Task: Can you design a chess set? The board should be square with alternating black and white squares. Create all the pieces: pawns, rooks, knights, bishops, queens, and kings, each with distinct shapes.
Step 89:
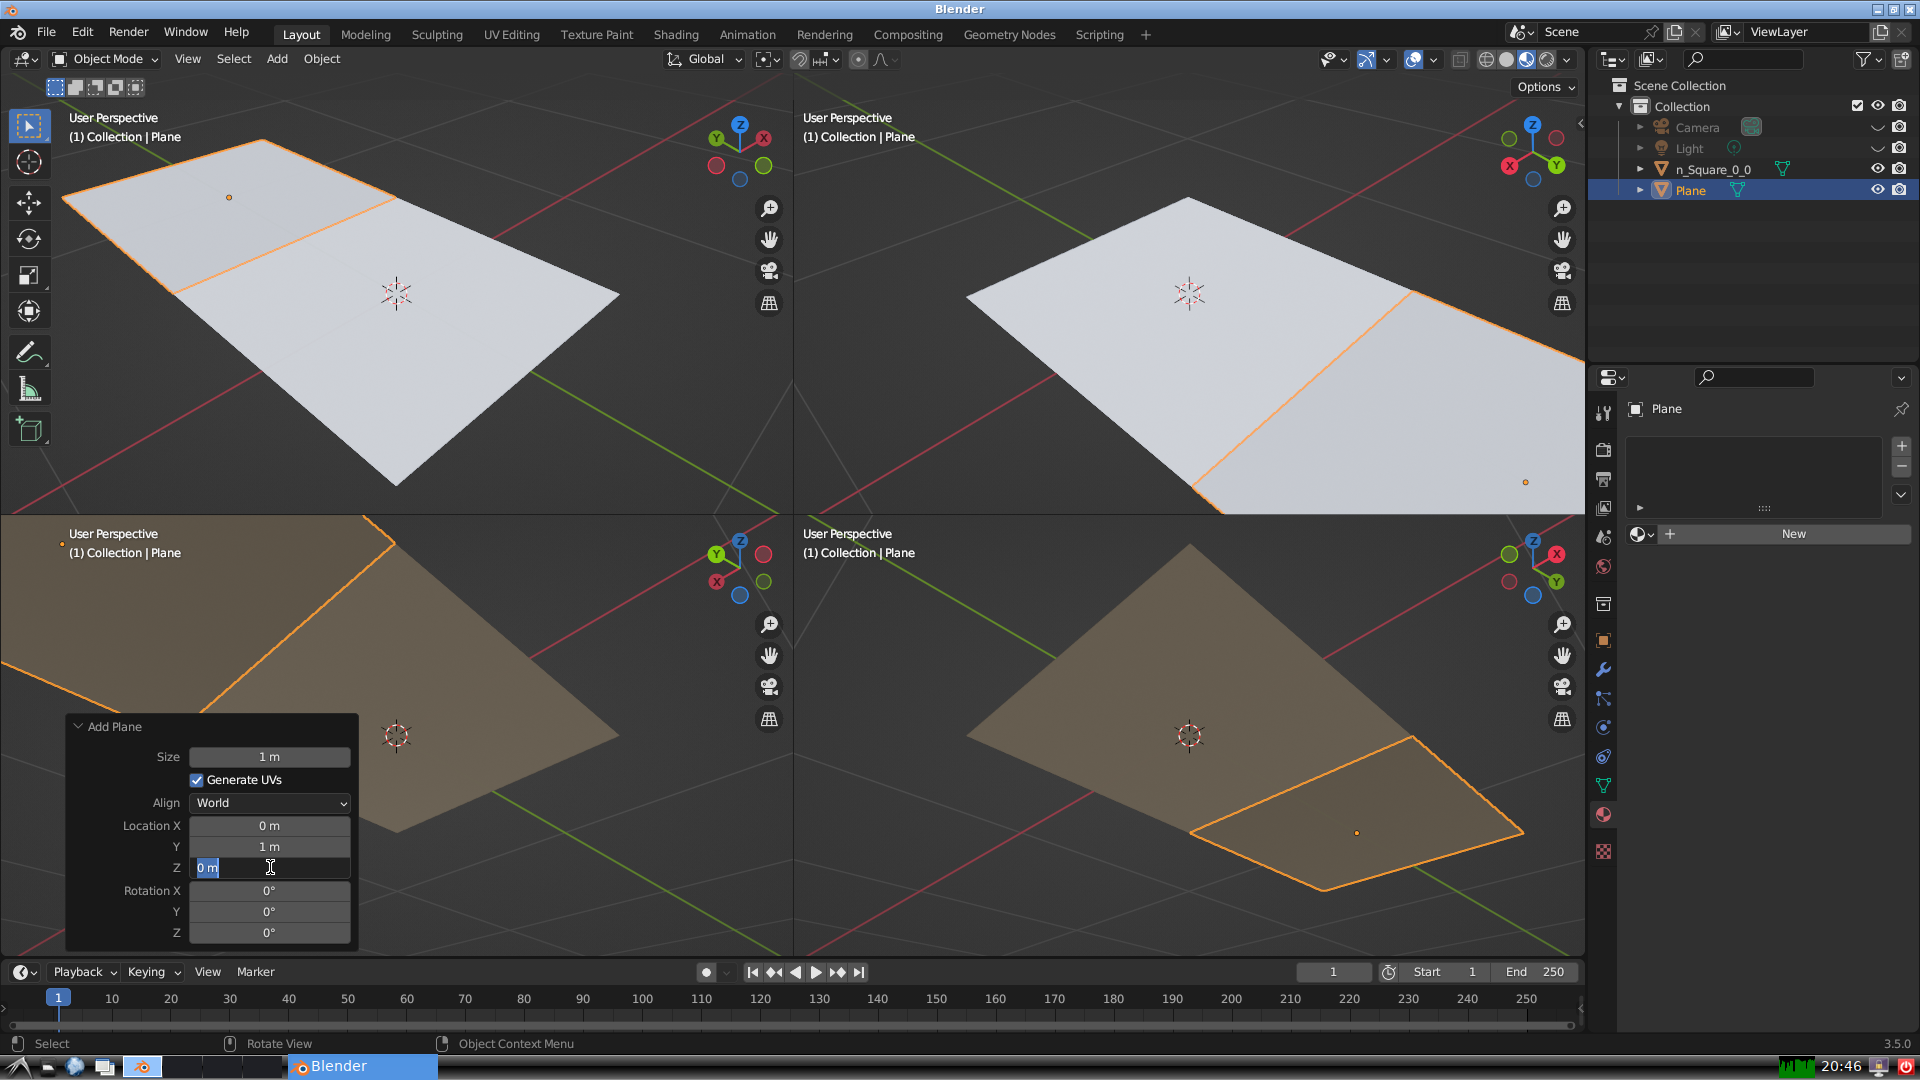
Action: input_text: 0.0